Interaction volume radius: 10 \u00c5
Interaction volume height: 25 \u00c5
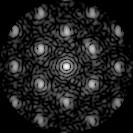
Disorder parameter: 0.3271